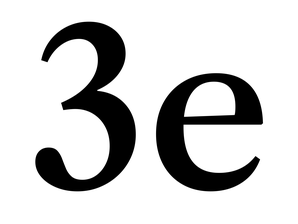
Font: LibreCaslonText_Medium